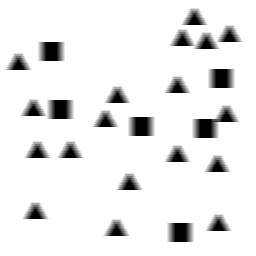
Squares: 6
Triangles: 18
Stars: 0
Total shapes: 24